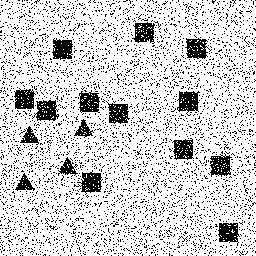
Squares: 12
Triangles: 4
Stars: 0
Total shapes: 16